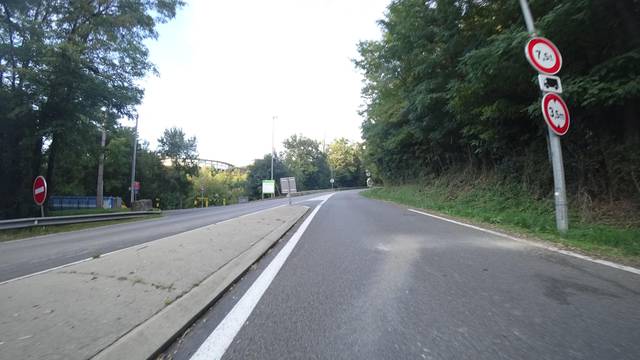
Region: France
Coordinates: 44.352, 2.556